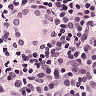
Metastatic tissue present: no